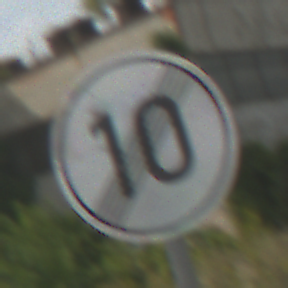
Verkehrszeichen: EndeGeschwindigkeit10
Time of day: Midday
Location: Outdoor (Suburban)
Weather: PartlyCloudy
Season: Summer
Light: Natural